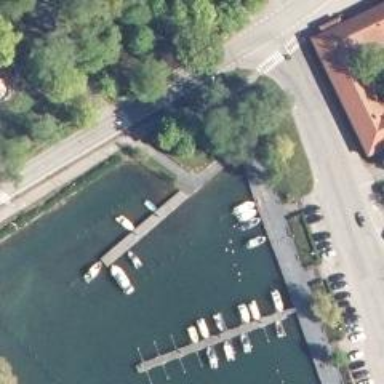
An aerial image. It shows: Pier with mooring facilities.